Question: So I'm making a simple little program that will calculate the price of pizza when ordered. The pizza can come in small, medium, or large, and can come with 2 toppings for extra cost (pepperoni $1.25 and mushrooms $1.10). I created my total variable and put the costs into the program to be calculated but I'm getting a blank on my program where I expected the total to be. Any ideas?

'''
import java.awt.BorderLayout;
import java.awt.Font;
import java.awt.GridLayout;
import java.awt.event.ActionEvent;
import java.awt.event.ActionListener;
import javax.swing.ButtonGroup;
import javax.swing.JButton;
import javax.swing.JCheckBox;
import javax.swing.JComboBox;
import javax.swing.JFrame;
import javax.swing.JLabel;
import javax.swing.JPanel;
import javax.swing.JRadioButton;
import javax.swing.border.EtchedBorder;
import javax.swing.border.TitledBorder;
public class Test extends JFrame
{
double total = 0;
String totalPrint="$" + Double.toString(total);
public Test()
{
sampleField = new JLabel(totalPrint);
add(sampleField, BorderLayout.CENTER);
class ChoiceListener implements ActionListener
{
public void actionPerformed(ActionEvent event)
{
setSampleFont();
}
}
listener = new ChoiceListener();
createControlPanel();
setSampleFont();
setSize(FRAME_WIDTH, FRAME_HEIGHT);
}
public void createControlPanel()
{
JPanel sizeGroupPanel = createCheckBoxes();
JPanel styleGroupPanel = createRadioButtons();
JPanel controlPanel = new JPanel();
controlPanel.setLayout(new GridLayout(2, 1));
controlPanel.add(sizeGroupPanel);
controlPanel.add(styleGroupPanel);
add(controlPanel, BorderLayout.SOUTH);
}
public JPanel createCheckBoxes()
{
pCheckBox = new JCheckBox("Pepperoni");
pCheckBox.addActionListener(listener);
mCheckBox = new JCheckBox("Mushrooms");
mCheckBox.addActionListener(listener);
JPanel panel = new JPanel();
panel.add(pCheckBox);
panel.add(mCheckBox);
panel.setBorder
(new TitledBorder(new EtchedBorder(), "Toppings"));
return panel;
}
public JPanel createRadioButtons()
{
smallButton = new JRadioButton("Small");
smallButton.addActionListener(listener);
mediumButton = new JRadioButton("Medium");
mediumButton.addActionListener(listener);
largeButton = new JRadioButton("Large");
largeButton.addActionListener(listener);
largeButton.setSelected(true);
ButtonGroup group = new ButtonGroup();
group.add(smallButton);
group.add(mediumButton);
group.add(largeButton);
JPanel panel = new JPanel();
panel.add(smallButton);
panel.add(mediumButton);
panel.add(largeButton);
panel.setBorder
(new TitledBorder(new EtchedBorder(), "Size"));
return panel;
}
public void setSampleFont()
{
if (pCheckBox.isSelected())
total = total + 1.25;
if (mCheckBox.isSelected())
total = total + 1.10;
double size = 0;
double style = 0;
final double SMALL_SIZE = 5.25;
final double MEDIUM_SIZE = 7.55;
final double LARGE_SIZE = 9.35;
if (smallButton.isSelected())
total = total + SMALL_SIZE;
else if (mediumButton.isSelected())
total = total + MEDIUM_SIZE;
else if (largeButton.isSelected())
total = total + LARGE_SIZE;
sampleField.setFont(new Font(totalPrint, (int) style, (int) size));
sampleField.repaint();
}
private JLabel sampleField;
private JCheckBox pCheckBox;
private JCheckBox mCheckBox;
private JRadioButton smallButton;
private JRadioButton mediumButton;
private JRadioButton largeButton;
private ActionListener listener;
private static final int FRAME_WIDTH = 300;
private static final int FRAME_HEIGHT = 400;
}
'''
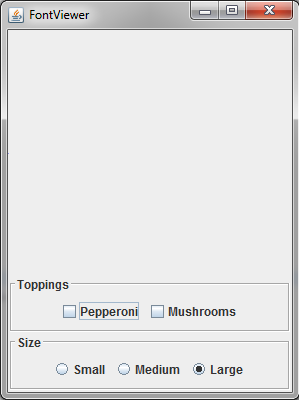
Answer: There is no font named '"$" + Double.toString(total)' ... anywhere on the planet...
'''
new Font(totalPrint, (int) style, (int) size)
'''
The first parameter should be the name of the font you want to use, not it's text!
While where fixing this, a font size of '0' is going to produce a blank result at the same time.

'''
public void setSampleFont() {
if (pCheckBox.isSelected()) {
total = total + 1.25;
}
if (mCheckBox.isSelected()) {
total = total + 1.10;
}
// !! Supply a positive font size //
double size = 64;
// A nice style //
double style = Font.BOLD;
final double SMALL_SIZE = 5.25;
final double MEDIUM_SIZE = 7.55;
final double LARGE_SIZE = 9.35;
if (smallButton.isSelected()) {
total = total + SMALL_SIZE;
} else if (mediumButton.isSelected()) {
total = total + MEDIUM_SIZE;
} else if (largeButton.isSelected()) {
total = total + LARGE_SIZE;
}
// Use the JLabel's default font...
Font font = UIManager.getFont("Label.font");
// Derive a new font at the required size and style...
font = font.deriveFont((int)style, (int)size);
sampleField.setText(totalPrint);
sampleField.setFont(font);
// sampleField.repaint();
}
'''
On a side note. You shouldn't need to do this EVERY time you want to update the price. Set the font up once in the constructor...